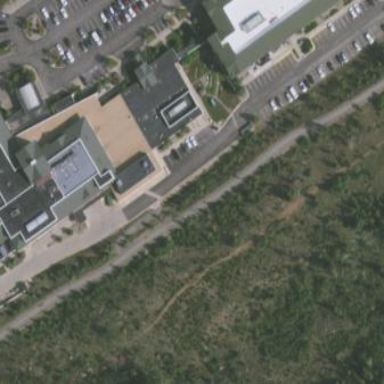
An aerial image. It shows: Hospital building.